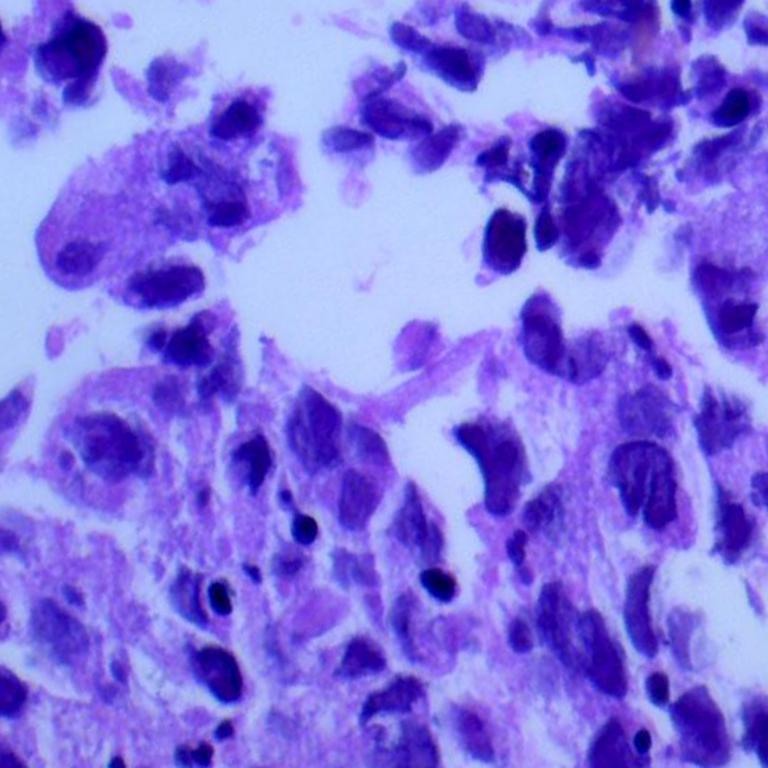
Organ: lung
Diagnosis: adenocarcinomas